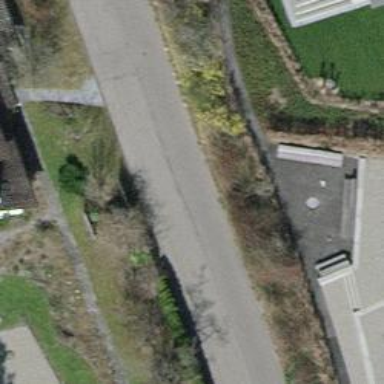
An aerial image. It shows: Urban tree adds touch of nature to the surroundings.